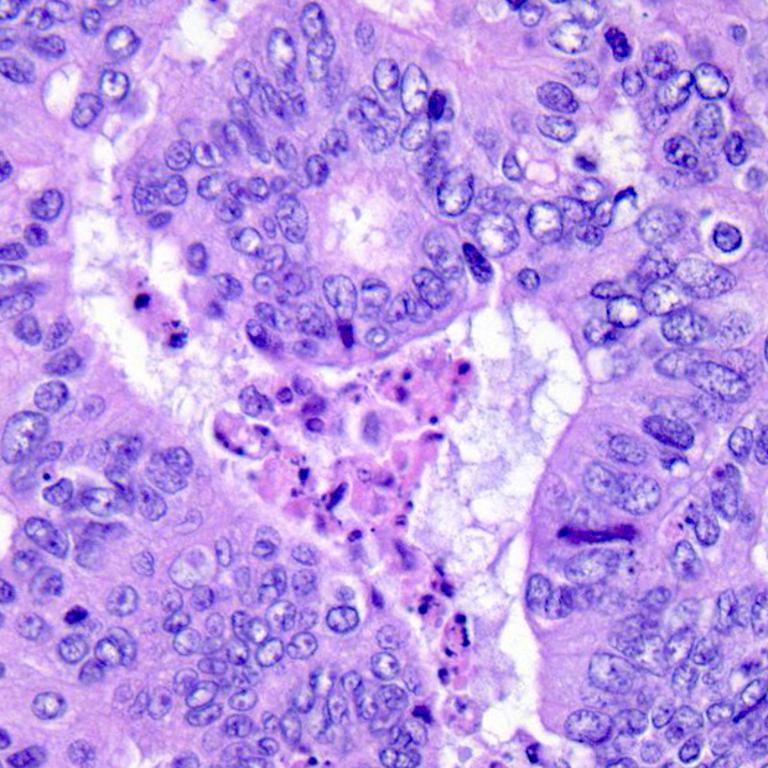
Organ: colon
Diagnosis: adenocarcinomas